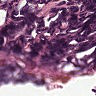
Metastatic tissue present: no